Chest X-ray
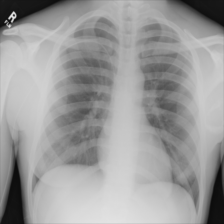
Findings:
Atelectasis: positive
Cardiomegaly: negative
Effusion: positive
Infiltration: positive
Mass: negative
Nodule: negative
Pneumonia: negative
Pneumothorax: negative
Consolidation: negative
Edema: negative
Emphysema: negative
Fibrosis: negative
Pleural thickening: negative
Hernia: negative